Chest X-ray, AP view. Patient: 46 years old, sex M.
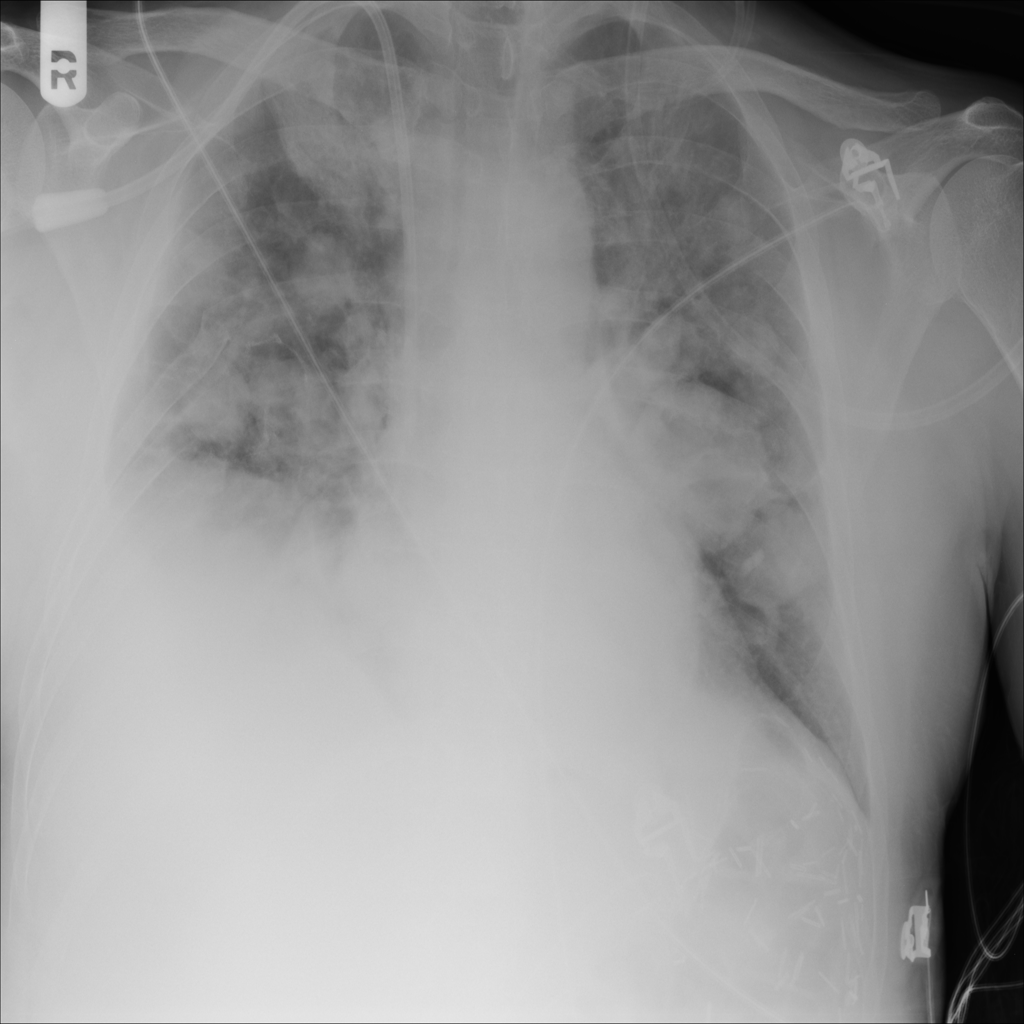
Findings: No Finding